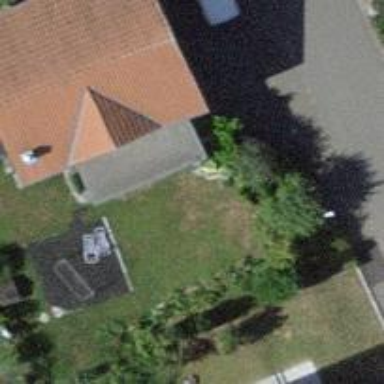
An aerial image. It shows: Simple and straightforward house.